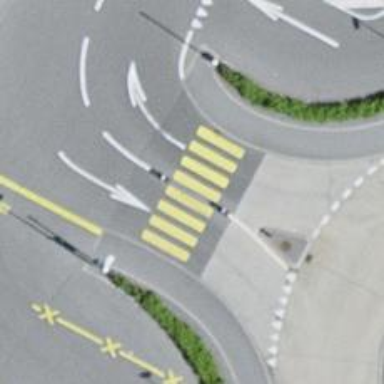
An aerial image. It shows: Uncontrolled road crossing.